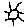
Label: sun